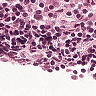
Metastatic tissue present: yes